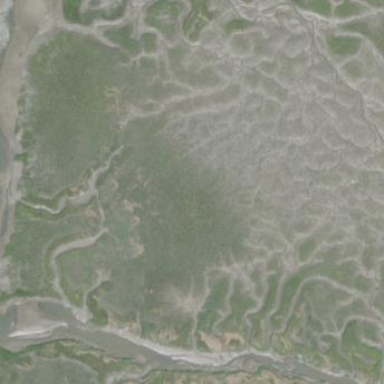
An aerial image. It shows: Tidal marsh wetland area.